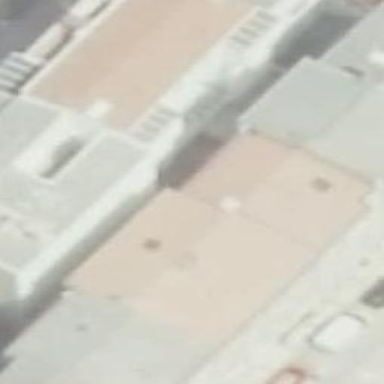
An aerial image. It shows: Part of building.